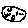
Label: moon